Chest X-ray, PA view. Patient: 47 years old, sex F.
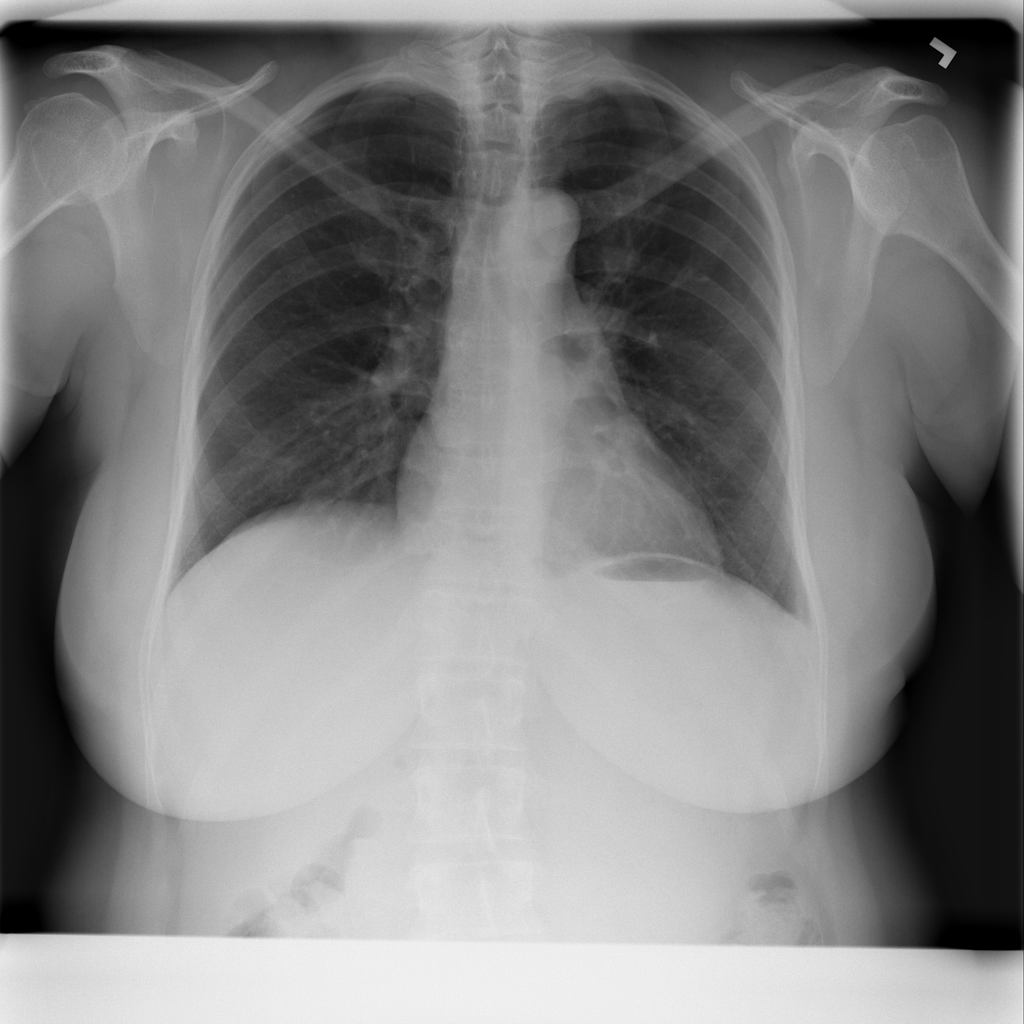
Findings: Pneumothorax